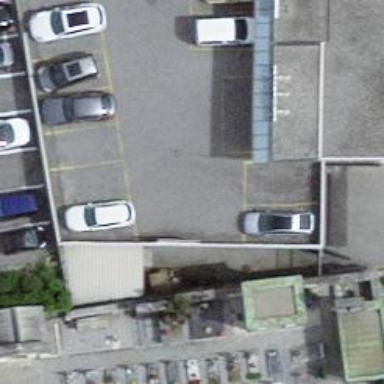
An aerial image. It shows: Parking aisle designated as service road.